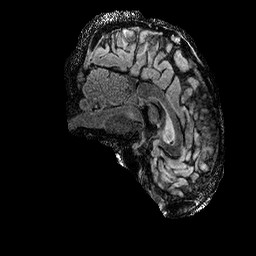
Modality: FLAIR
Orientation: sagittal
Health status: ill
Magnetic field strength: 3 T